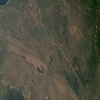
Label: land